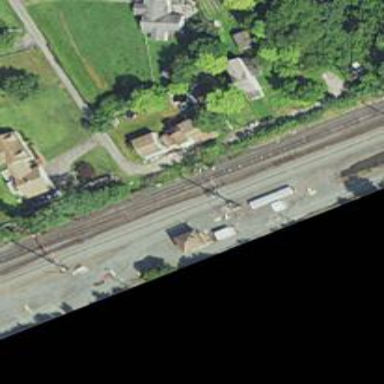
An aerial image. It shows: Railway track with contact line for electrification.